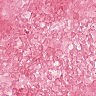
Metastatic tissue present: no